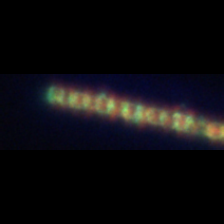
Taxon: Chaetoceros
Group: Diatoms